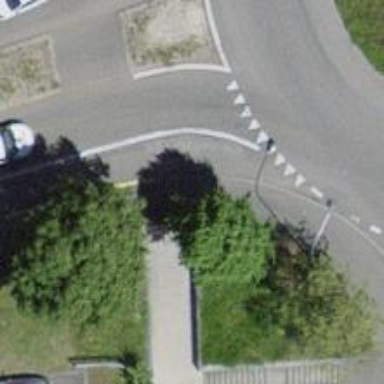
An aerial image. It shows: Footway tunnel with asphalt surface.